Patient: sex M, age 61
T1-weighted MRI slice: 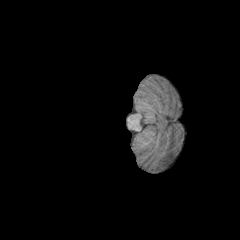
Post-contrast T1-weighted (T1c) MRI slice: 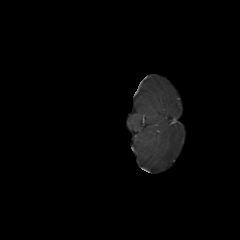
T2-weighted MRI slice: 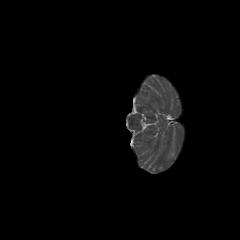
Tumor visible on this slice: no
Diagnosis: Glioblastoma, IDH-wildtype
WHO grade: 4